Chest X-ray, AP view. Patient: 46 years old, sex M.
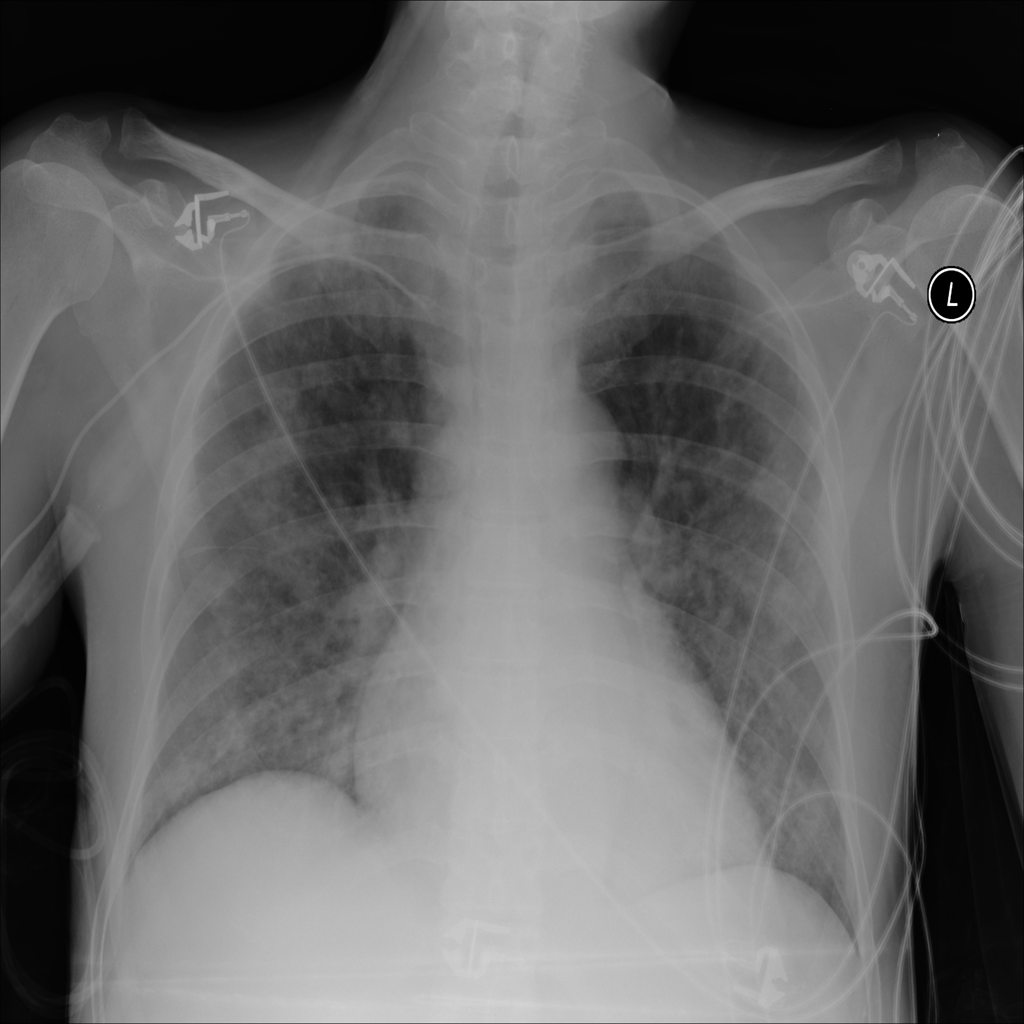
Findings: Nodule